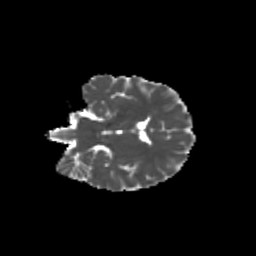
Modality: MD
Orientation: coronal
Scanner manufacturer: siemens
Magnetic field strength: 3 T
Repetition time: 9.2 s
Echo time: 0.084 s